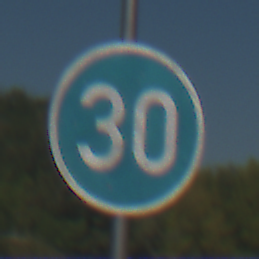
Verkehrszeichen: VorgeschriebeneMindestgeschwindigkeit
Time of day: Midday
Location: Outdoor (Nature)
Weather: Clear
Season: Summer
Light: Natural